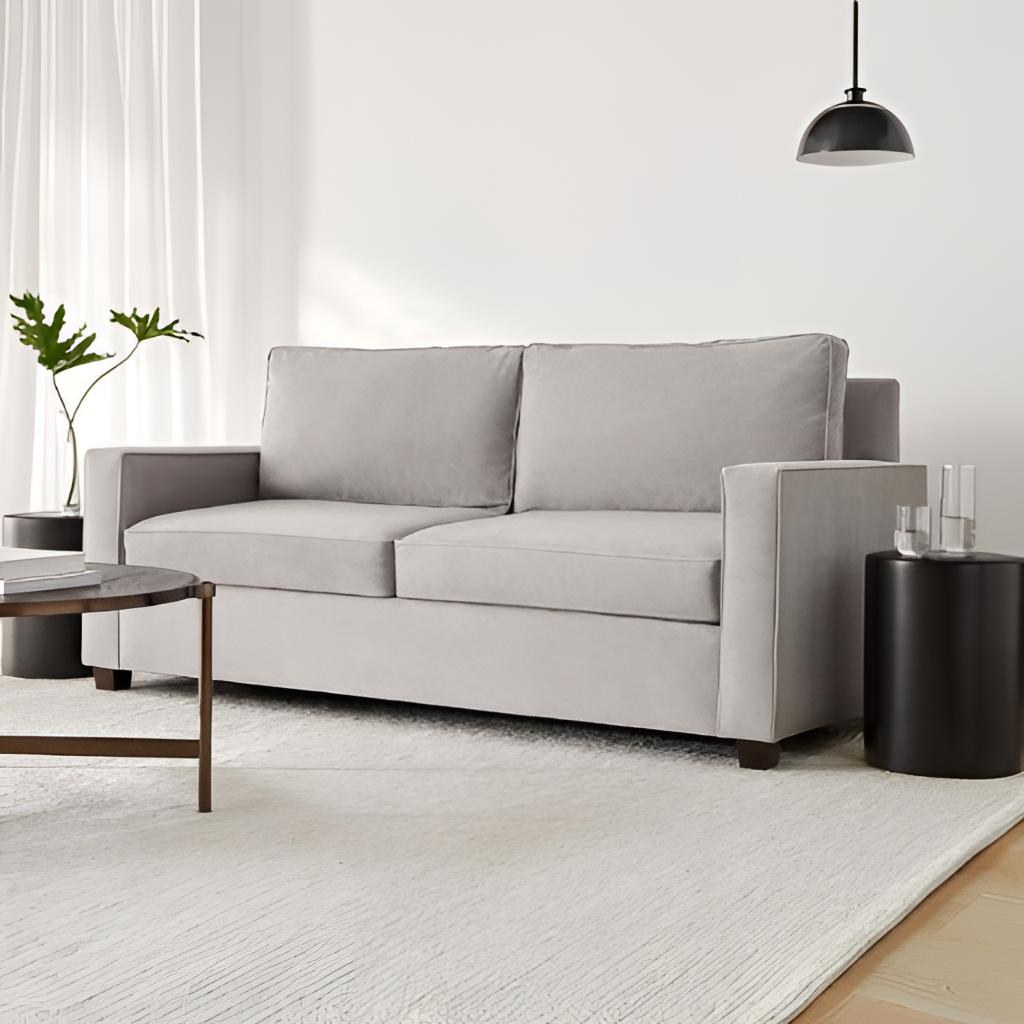
fabric sofa, living room, wood flooring, with plank pattern, modern, white paint wallpaper, with solid pattern